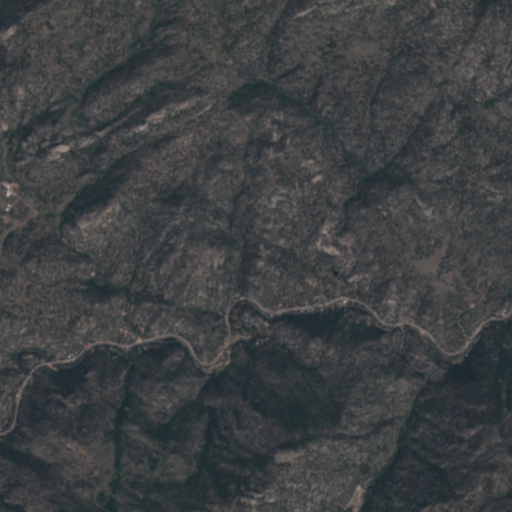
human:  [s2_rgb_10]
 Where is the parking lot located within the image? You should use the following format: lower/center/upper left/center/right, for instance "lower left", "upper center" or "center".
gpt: The parking lot is located in the lower center of the image.
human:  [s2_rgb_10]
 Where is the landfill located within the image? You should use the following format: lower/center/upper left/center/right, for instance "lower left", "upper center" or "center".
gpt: There is no landfill in the image.